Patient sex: F
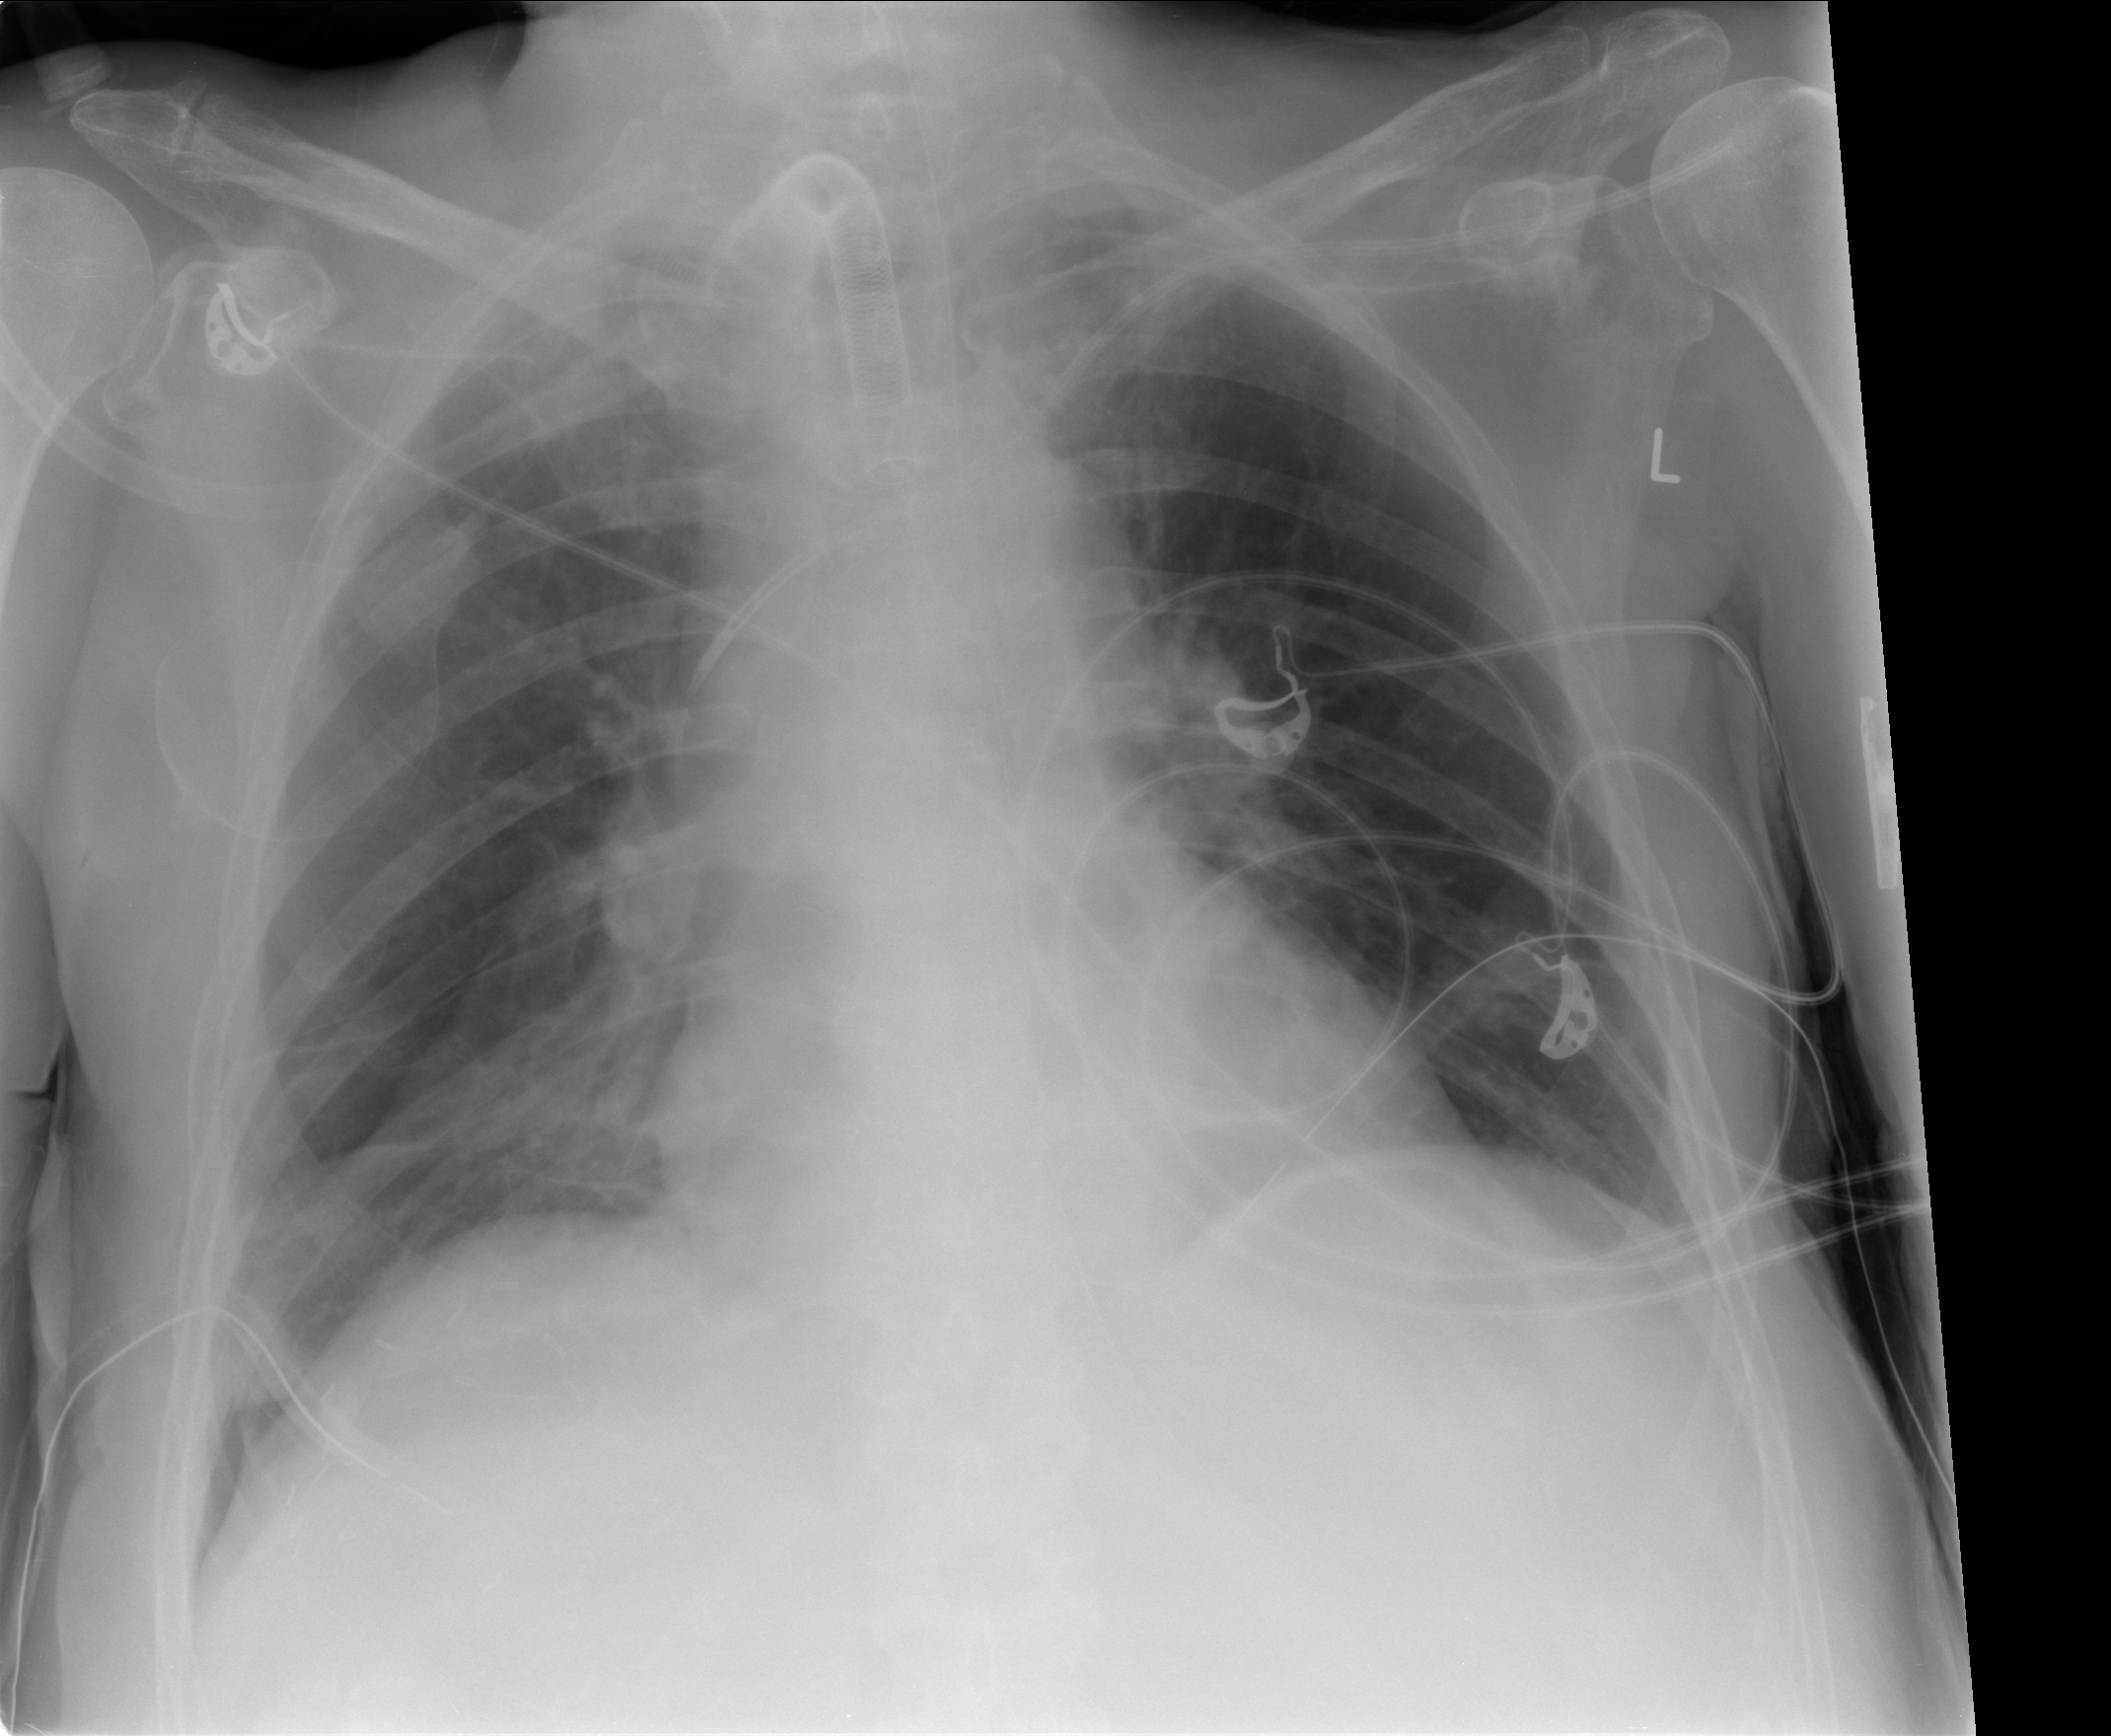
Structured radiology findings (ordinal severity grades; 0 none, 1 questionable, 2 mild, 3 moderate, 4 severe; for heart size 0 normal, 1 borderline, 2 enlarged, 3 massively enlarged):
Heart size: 1
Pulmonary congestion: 0
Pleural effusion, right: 0
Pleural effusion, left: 0
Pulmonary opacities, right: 0
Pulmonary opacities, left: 0
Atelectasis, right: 2
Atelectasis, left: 0